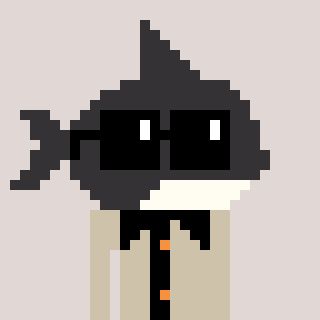
a pixel art character with square black sunglasses, a orca-shaped head and a bege-colored body on a warm background